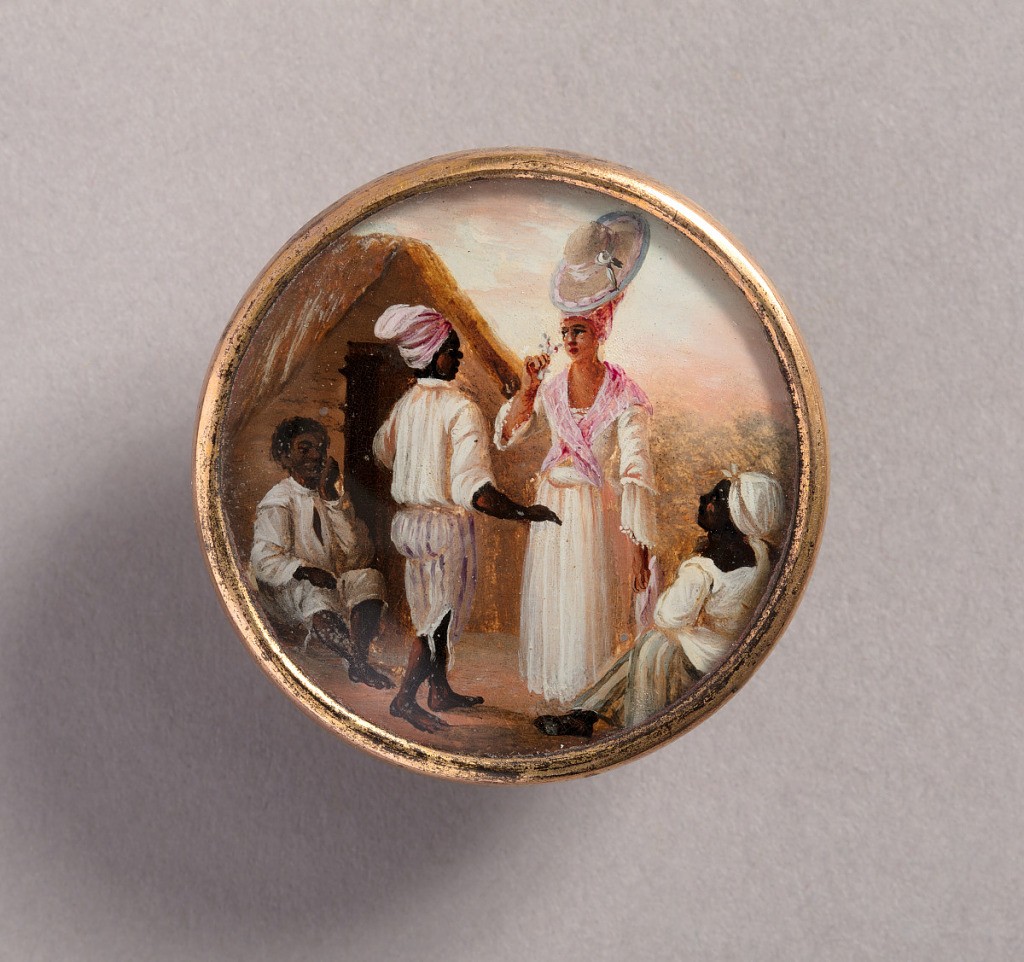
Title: Button
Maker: Agostino Brunias, Italian, ca. 1730–1796
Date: late 18th century
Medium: Gouache paint on tin verre fixé, ivory (backing), glass, gilt metal
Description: Button depicting scene of four figures outside before a thatched hut. At center, a man in striped pants and white shirt faces a woman in a dress with a pink scarf who smells a flower. Seated man and woman on either side stare up at central couple.